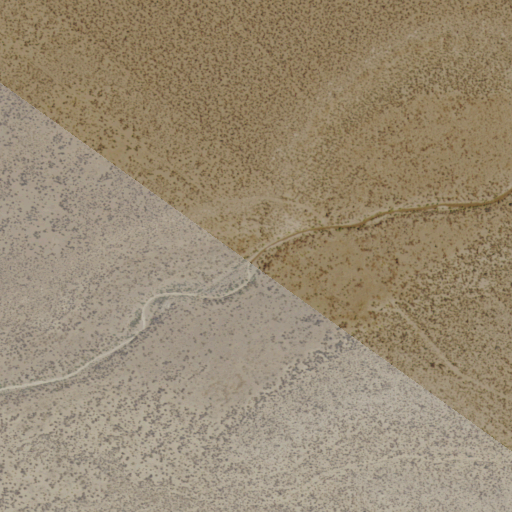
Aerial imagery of valley in Nevada named Queen Valley containing only shrub